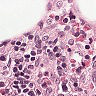
Metastatic tissue present: no